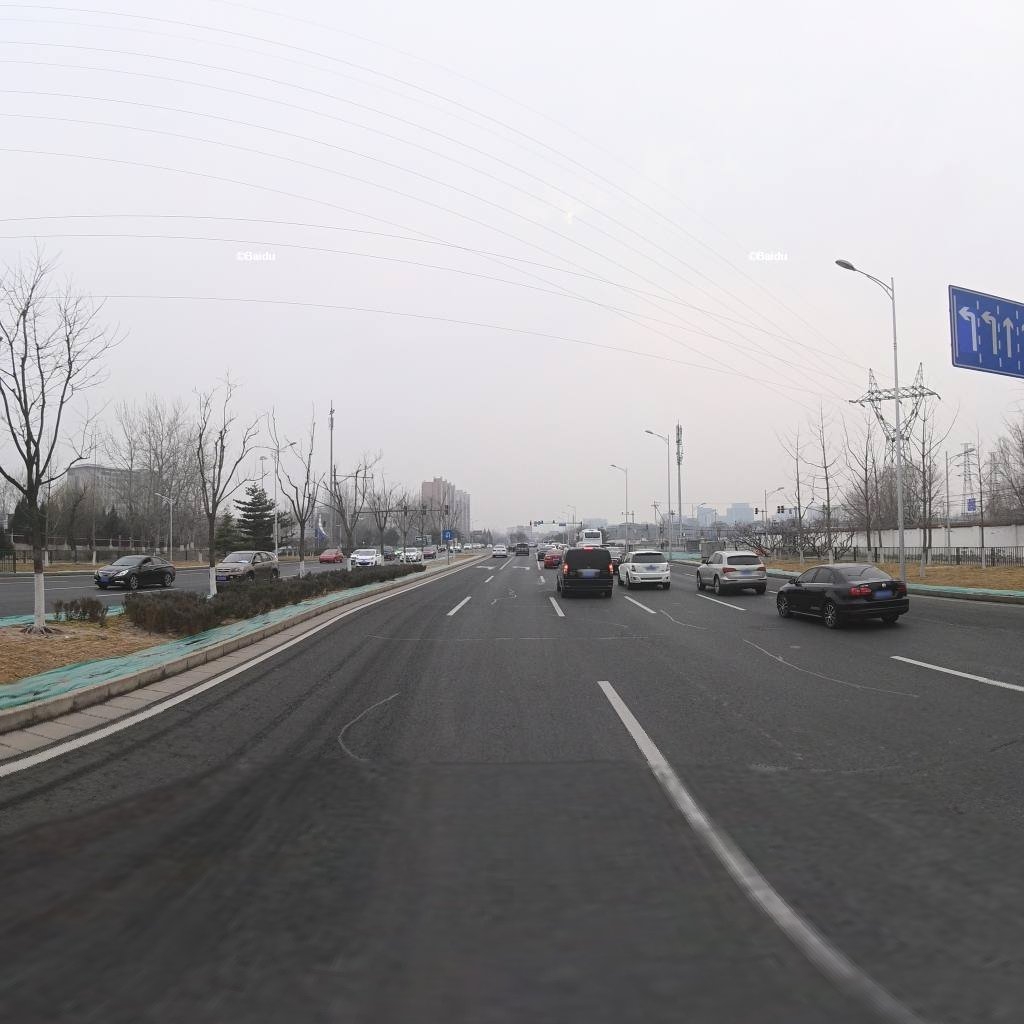
Region: Haidian
Road damage annotations: longitudinal patch, longitudinal patch, longitudinal patch, transverse patch, longitudinal crack, transverse crack